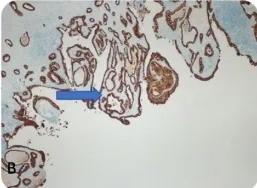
B: CK staining positivity in the carcinoma component.
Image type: pathology (immunostaining)